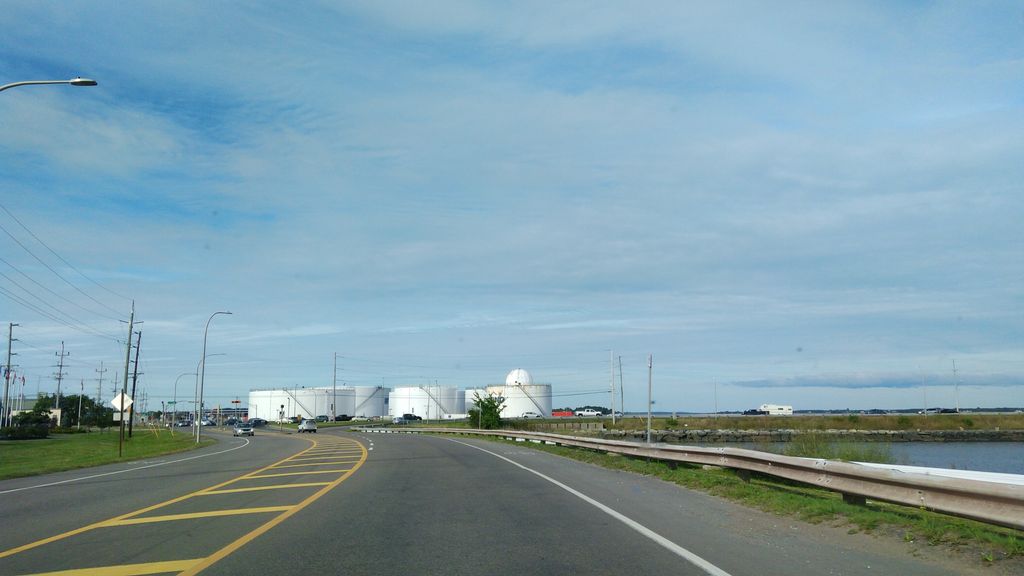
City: charlottetown